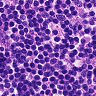
Metastatic tissue present: no